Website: lowes
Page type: customer-info-address
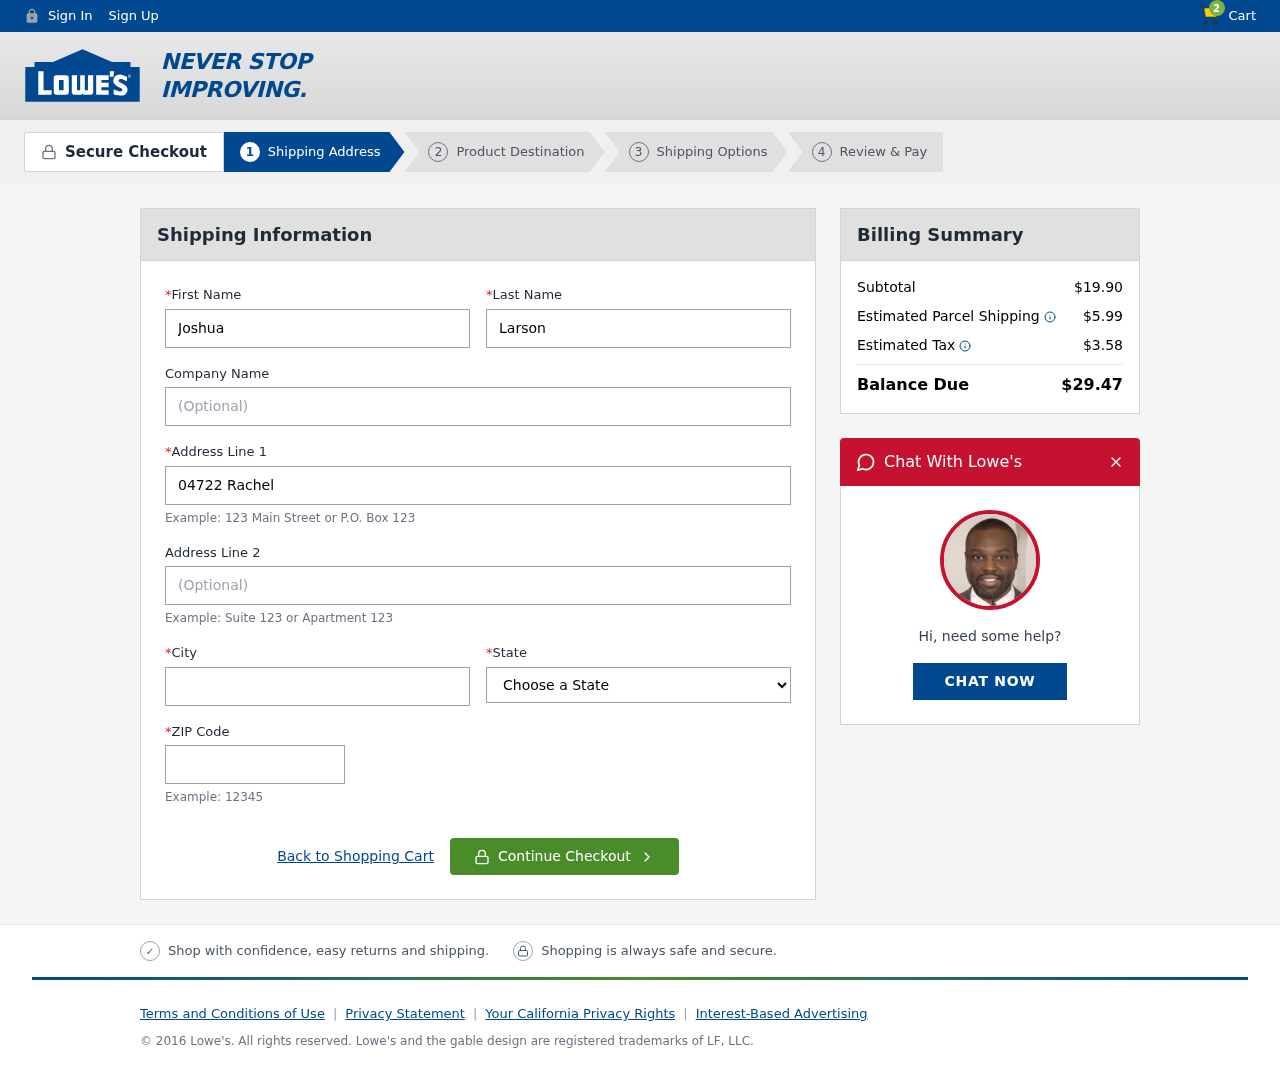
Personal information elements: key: PII_CITY
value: New Donna
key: PII_FIRSTNAME
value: Joshua
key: PII_LASTNAME
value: Larson
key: PII_POSTCODE
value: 28069
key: PII_STATE
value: Wisconsin
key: PII_STREET
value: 04722 Rachel Street
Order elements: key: ORDER_NUM_ITEMS
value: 2
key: ORDER_SUBTOTAL
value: $19.90
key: ORDER_SHIPPING_COST
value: $5.99
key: ORDER_TAX
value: $3.58
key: ORDER_TOTAL
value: $29.47